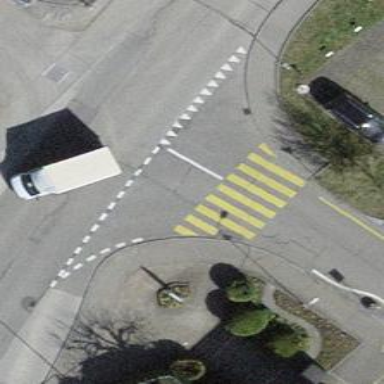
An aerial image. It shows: Uncontrolled zebra crossing with zebra markings.